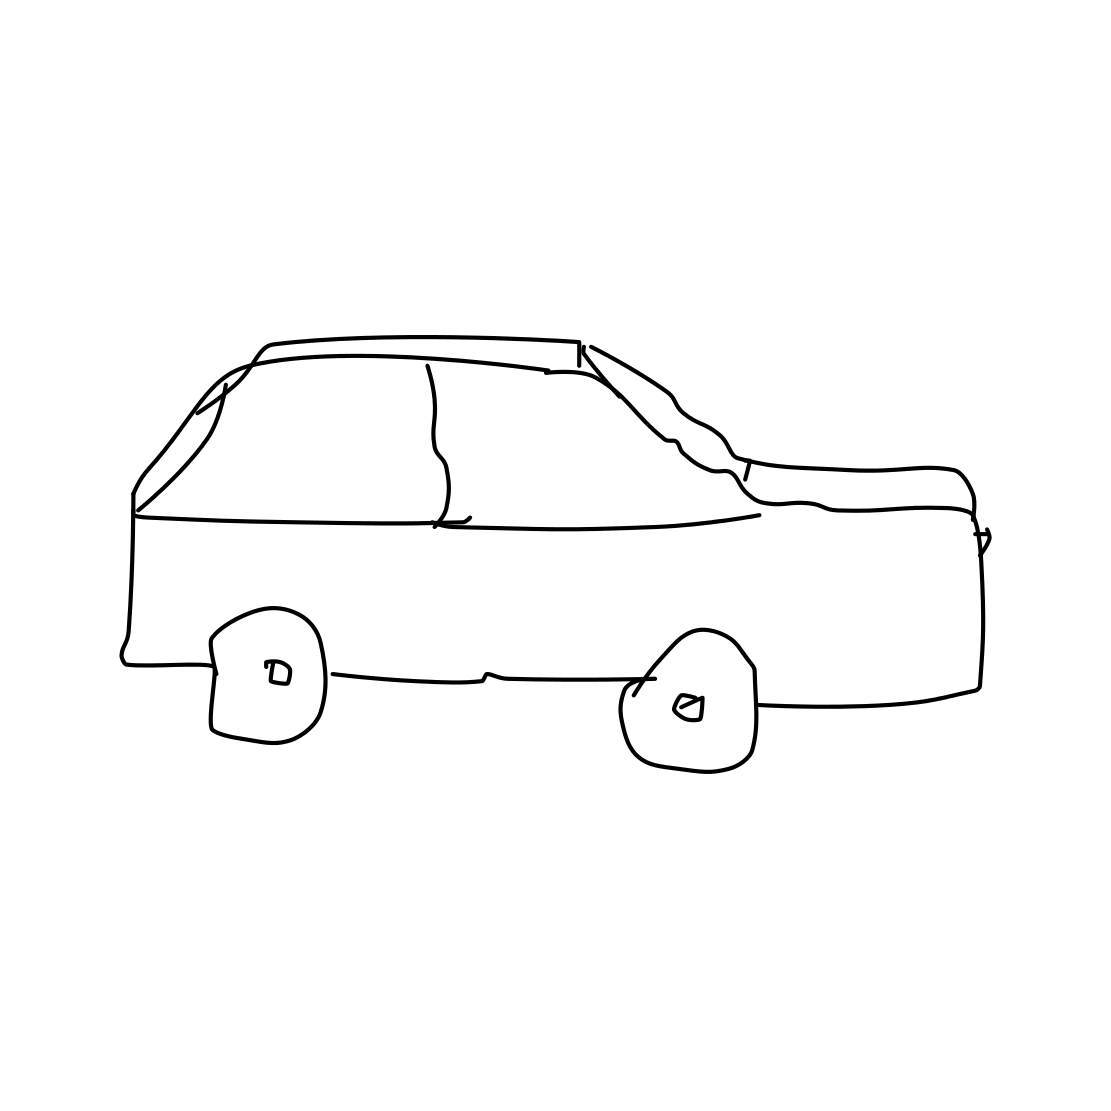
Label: suv